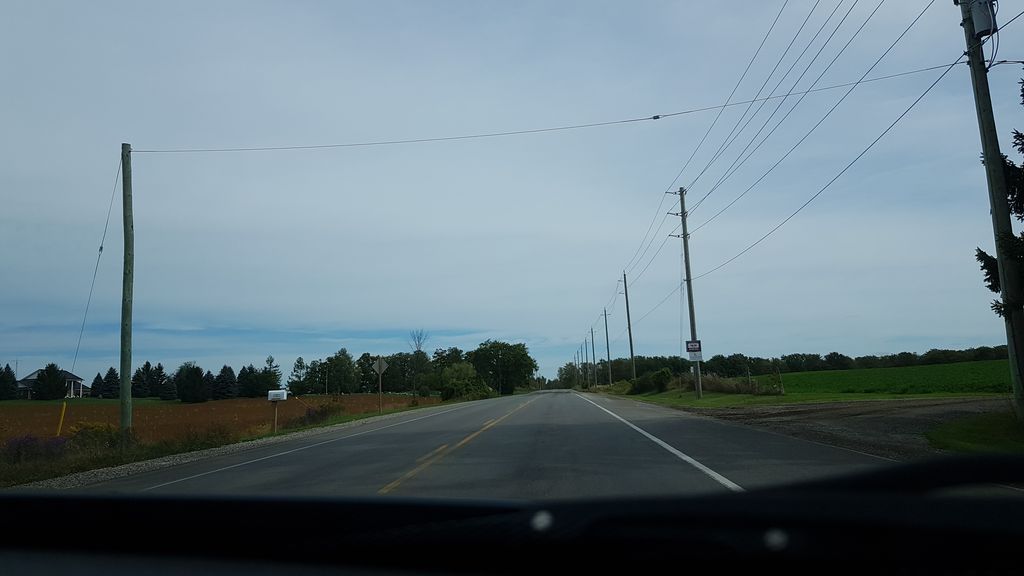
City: kitchener-waterloo